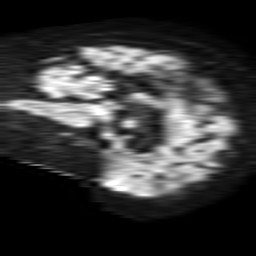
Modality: TRACE
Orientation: sagittal
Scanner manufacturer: philips
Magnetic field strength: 1.5 T
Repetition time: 4.6 s
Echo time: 0.08517 s